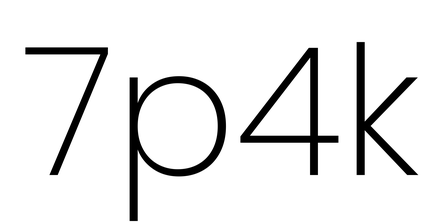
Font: Poppins-ExtraLight